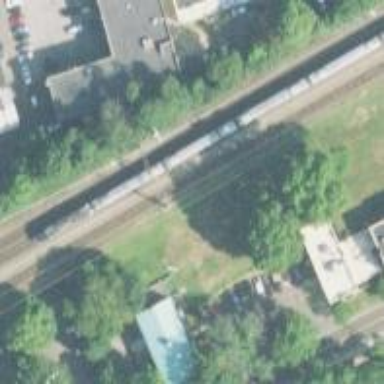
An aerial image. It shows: Railway with electrified contact lines.